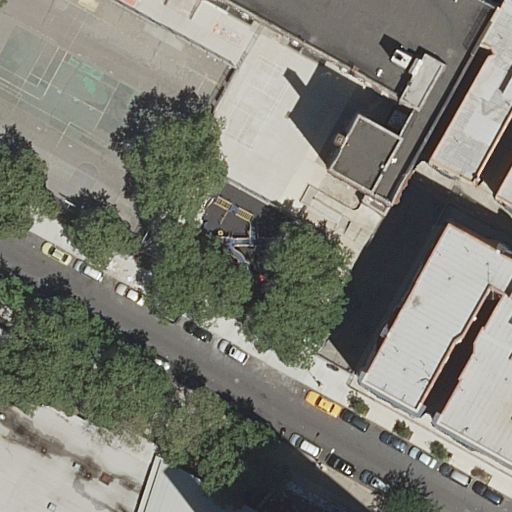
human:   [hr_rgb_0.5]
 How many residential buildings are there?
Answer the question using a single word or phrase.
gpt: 5

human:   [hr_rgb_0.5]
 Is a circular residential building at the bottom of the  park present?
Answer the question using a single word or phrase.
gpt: no

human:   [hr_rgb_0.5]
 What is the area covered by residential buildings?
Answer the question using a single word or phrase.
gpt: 1910m2

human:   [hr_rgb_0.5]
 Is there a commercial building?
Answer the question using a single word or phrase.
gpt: no

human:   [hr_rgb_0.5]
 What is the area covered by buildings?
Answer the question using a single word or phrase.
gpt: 1910m2

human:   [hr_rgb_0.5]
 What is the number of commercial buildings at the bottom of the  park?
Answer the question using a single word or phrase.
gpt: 0

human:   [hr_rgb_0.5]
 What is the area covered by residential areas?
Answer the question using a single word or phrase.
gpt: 1191m2

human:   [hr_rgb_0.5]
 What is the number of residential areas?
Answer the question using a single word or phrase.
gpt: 1

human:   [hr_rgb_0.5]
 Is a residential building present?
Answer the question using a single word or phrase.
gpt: yes

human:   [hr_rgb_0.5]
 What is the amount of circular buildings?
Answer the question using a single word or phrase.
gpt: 0

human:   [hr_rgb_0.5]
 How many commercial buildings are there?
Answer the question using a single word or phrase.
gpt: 0

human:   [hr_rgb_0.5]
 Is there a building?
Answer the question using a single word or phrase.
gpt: yes

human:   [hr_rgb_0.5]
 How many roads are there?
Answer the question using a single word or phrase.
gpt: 1

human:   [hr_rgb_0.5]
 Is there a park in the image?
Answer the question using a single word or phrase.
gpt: yes

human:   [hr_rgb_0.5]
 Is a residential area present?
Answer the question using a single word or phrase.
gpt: yes

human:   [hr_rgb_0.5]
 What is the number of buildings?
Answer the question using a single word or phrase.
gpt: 5

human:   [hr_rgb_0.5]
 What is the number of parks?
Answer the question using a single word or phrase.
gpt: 1

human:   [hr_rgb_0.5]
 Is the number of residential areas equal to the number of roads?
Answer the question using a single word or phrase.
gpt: yes

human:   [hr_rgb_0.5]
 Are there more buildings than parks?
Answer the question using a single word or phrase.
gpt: yes

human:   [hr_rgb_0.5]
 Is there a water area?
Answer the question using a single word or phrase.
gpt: no

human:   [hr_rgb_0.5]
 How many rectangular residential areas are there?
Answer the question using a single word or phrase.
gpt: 0

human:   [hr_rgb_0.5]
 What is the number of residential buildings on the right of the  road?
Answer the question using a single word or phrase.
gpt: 3

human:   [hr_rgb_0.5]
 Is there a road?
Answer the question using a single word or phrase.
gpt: yes

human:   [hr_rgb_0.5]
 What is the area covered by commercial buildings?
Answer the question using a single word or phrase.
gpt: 0m2

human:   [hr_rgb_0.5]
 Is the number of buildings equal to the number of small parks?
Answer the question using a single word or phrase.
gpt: no

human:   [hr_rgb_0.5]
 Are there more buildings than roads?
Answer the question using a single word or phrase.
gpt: yes

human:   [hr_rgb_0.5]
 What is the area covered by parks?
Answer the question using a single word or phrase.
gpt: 5933m2

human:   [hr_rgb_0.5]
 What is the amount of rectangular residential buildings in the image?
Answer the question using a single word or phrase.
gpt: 2

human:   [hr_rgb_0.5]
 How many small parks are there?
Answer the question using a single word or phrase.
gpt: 0

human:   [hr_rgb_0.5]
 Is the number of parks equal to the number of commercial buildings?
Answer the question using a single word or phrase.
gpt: no

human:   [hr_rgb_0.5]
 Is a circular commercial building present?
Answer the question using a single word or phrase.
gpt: no

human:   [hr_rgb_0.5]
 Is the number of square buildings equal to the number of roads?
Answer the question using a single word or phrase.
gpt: no

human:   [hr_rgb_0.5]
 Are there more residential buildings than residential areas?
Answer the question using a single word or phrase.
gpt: yes

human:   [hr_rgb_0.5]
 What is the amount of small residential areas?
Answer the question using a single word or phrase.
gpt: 0

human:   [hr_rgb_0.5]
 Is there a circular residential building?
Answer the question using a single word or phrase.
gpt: no

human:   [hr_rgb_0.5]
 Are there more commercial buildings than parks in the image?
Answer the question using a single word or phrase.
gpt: no

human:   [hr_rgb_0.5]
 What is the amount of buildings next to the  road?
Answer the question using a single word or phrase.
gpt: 5

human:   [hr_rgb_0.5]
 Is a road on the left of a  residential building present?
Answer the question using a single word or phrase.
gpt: yes

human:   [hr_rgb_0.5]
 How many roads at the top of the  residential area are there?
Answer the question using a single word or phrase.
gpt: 0

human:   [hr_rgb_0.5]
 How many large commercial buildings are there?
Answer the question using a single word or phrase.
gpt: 0

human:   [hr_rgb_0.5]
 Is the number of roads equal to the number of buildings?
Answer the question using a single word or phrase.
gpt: no

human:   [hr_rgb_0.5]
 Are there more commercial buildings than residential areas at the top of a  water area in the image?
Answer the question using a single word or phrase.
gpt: no

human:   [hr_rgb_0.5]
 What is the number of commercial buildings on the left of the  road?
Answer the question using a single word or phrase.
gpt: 0

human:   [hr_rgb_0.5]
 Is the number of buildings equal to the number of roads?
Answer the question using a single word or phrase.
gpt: no

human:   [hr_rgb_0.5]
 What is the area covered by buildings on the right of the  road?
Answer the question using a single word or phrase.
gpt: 1033m2

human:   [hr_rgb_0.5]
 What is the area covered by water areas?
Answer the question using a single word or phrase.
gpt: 0m2

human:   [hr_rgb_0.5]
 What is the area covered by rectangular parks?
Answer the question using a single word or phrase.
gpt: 0m2

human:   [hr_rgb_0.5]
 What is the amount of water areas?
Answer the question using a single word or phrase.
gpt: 0

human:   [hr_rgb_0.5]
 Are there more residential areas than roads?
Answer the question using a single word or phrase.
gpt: no

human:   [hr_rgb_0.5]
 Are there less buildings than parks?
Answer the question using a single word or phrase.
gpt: no

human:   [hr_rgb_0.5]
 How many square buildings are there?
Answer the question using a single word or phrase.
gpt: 0

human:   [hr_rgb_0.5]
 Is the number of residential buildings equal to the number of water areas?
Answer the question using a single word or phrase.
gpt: no

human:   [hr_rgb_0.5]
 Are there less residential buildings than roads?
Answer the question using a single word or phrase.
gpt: no

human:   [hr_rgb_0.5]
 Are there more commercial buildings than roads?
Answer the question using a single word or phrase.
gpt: no

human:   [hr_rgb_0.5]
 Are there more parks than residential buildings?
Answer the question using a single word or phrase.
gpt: no

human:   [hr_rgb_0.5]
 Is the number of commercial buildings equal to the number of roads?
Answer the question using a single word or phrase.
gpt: no

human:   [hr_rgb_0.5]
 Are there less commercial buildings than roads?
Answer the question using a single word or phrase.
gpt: yes

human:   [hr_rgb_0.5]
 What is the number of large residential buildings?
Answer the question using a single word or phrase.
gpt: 2

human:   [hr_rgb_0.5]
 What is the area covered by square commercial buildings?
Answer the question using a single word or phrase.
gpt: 0m2

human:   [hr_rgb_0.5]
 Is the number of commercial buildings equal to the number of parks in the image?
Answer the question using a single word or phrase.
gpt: no

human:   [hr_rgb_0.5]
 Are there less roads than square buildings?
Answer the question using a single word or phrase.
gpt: no

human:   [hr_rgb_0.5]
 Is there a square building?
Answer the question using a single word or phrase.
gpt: no

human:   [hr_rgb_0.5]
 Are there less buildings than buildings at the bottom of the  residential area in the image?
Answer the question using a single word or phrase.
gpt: no

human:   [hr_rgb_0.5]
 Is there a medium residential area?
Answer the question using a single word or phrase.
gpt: no